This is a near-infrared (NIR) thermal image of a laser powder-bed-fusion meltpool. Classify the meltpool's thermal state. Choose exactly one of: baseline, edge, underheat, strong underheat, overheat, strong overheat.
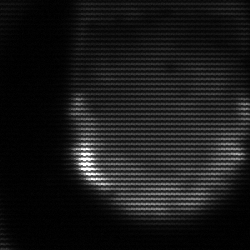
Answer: edge